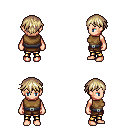
a pixel art fantasy rpg character, female body template, human, light skin, leather chest armor, gold greaves, white blonde short bangs hairstyle, four views (front, back, left, right), 2x2 character sprite sheet, small pixel art, hard edges, no anti-aliasing